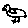
Label: bird